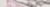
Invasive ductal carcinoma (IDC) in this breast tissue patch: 0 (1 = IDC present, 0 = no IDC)